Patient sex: F
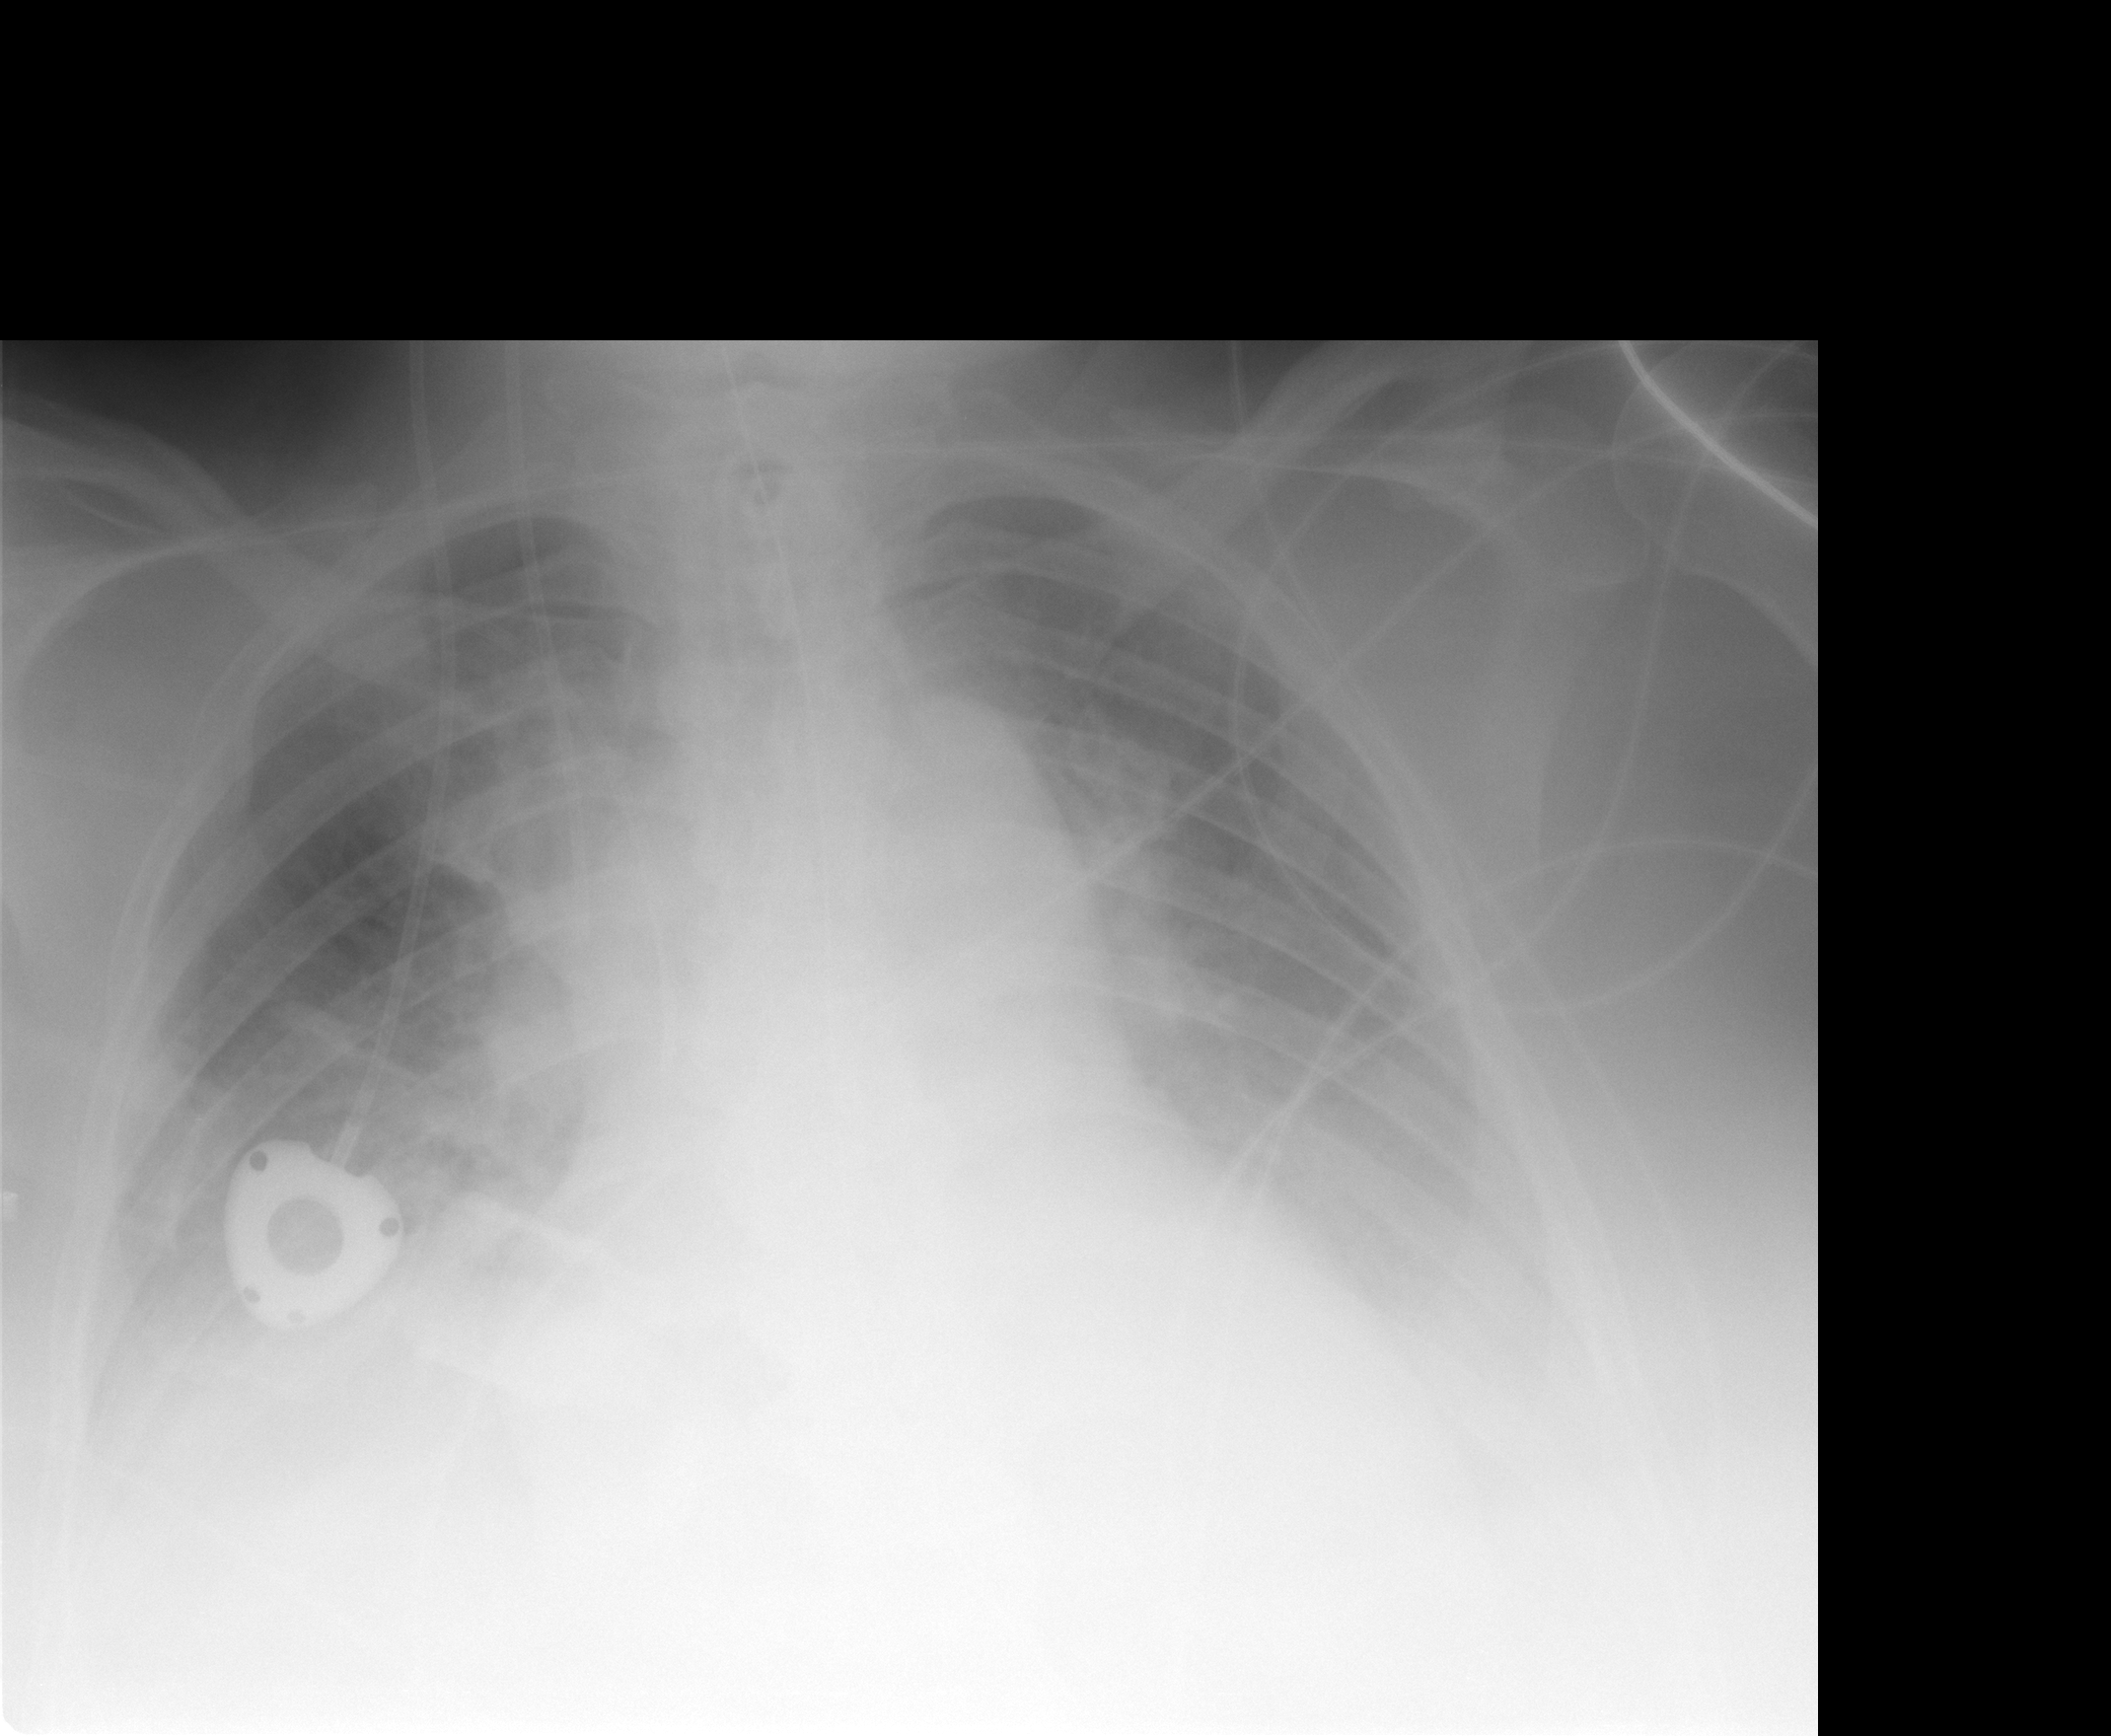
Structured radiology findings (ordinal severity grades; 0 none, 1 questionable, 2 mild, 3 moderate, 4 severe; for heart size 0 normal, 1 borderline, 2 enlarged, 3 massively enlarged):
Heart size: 2
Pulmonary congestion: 2
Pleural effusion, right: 3
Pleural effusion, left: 3
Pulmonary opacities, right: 1
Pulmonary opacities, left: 1
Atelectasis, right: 2
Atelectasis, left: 2